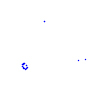
Particle: proton